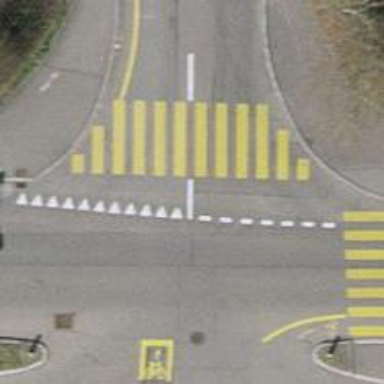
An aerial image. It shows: Footway with asphalt surface and zebra crossing.